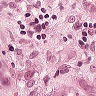
Metastatic tissue present: yes